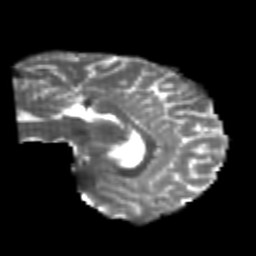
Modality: T2w
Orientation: sagittal
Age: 22
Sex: female
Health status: healthy
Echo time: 0.074 s